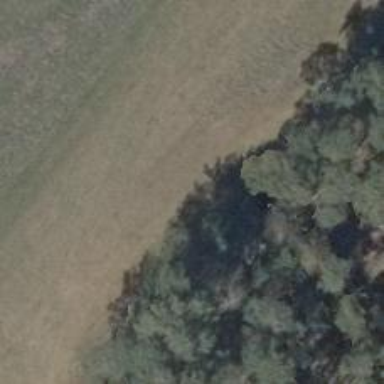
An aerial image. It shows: Grass track with Grade 4 tracktype.